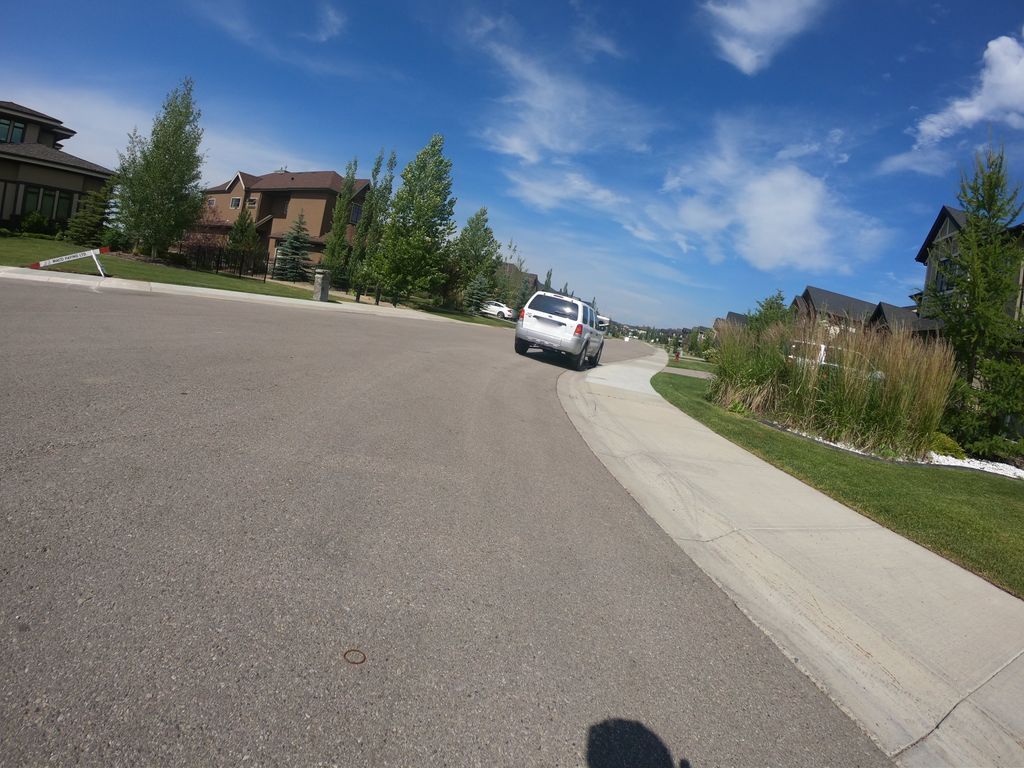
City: calgary